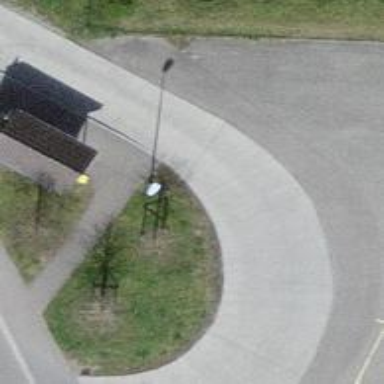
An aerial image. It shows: Bus stop with designated public transport stop position.